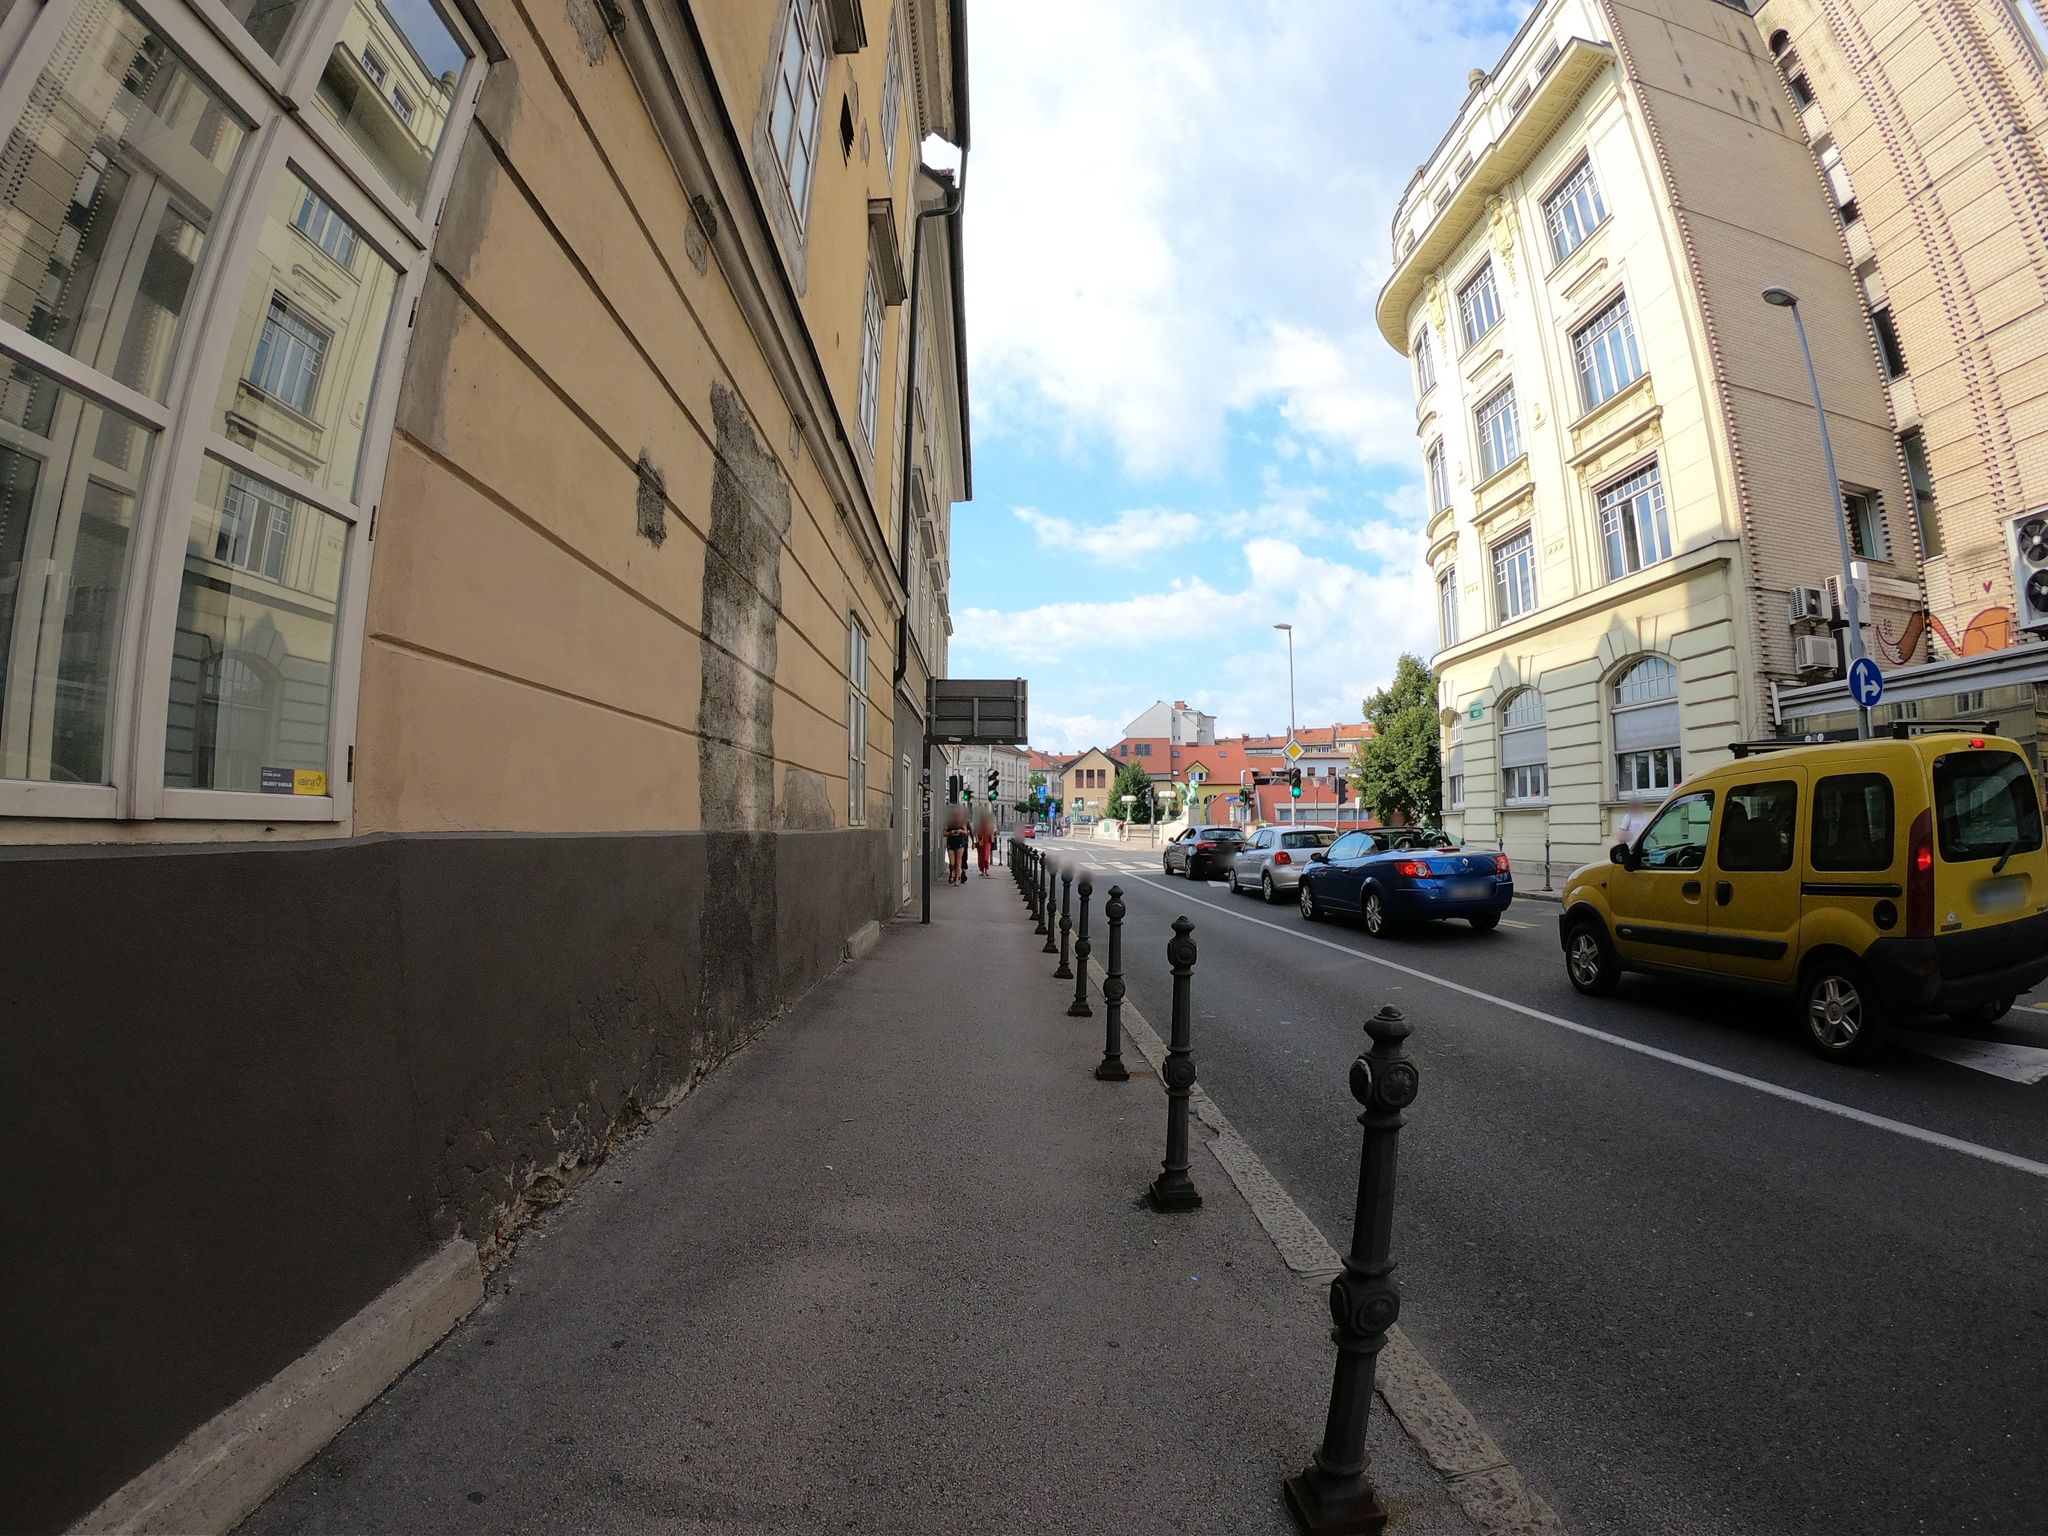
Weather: clear
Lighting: day
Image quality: good
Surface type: walking surface
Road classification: secondary
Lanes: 3
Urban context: urban centre
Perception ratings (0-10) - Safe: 4.87, Lively: 9.32, Beautiful: 4.49, Boring: 5.51, Depressing: 1.81, Wealthy: 9.3